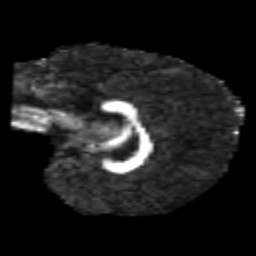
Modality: FA
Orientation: sagittal
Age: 7
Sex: male
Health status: healthy